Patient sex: M
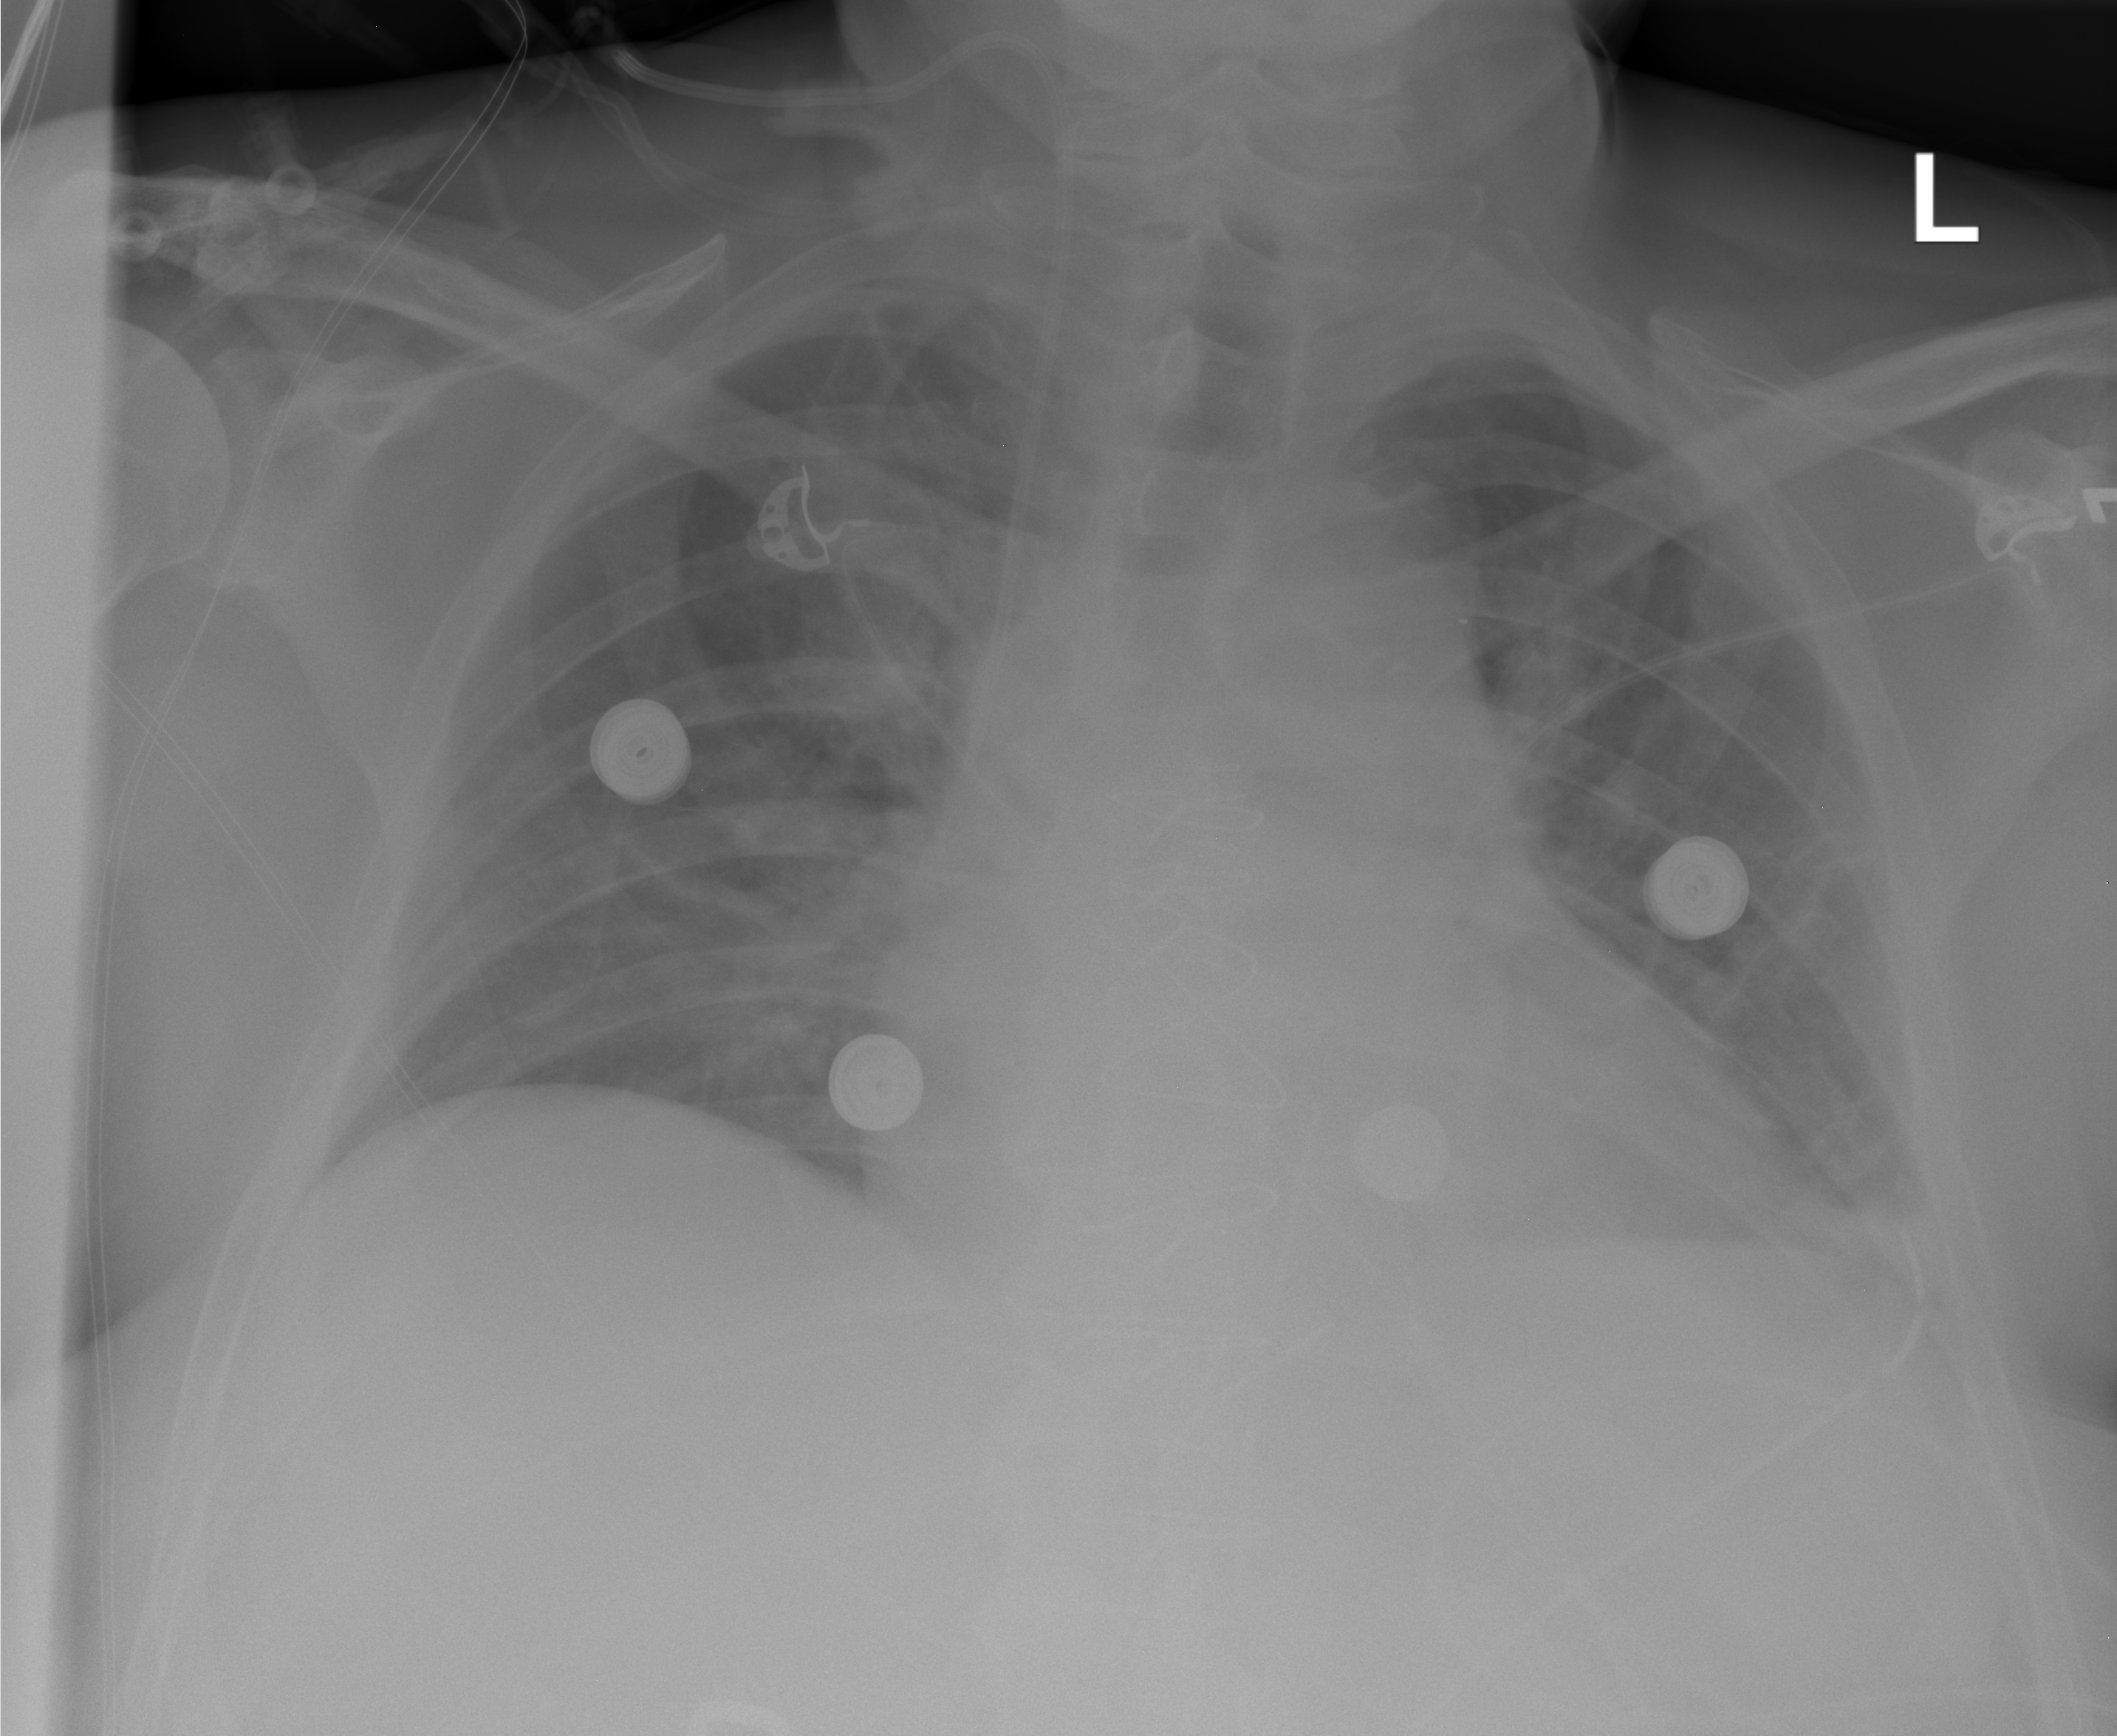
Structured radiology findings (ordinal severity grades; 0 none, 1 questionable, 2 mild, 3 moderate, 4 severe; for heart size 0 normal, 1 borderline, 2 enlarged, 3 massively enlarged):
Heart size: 0
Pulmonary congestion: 0
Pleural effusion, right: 0
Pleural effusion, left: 2
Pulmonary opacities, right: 0
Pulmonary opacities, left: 0
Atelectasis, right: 0
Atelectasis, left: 2